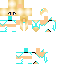
A female human skin with pale skin, wearing blonde helmet dressed in a gold hoodie and brown pants, featuring a closed mouth.